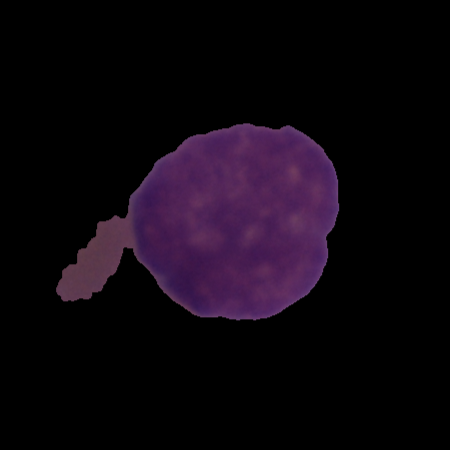
Label: cancer